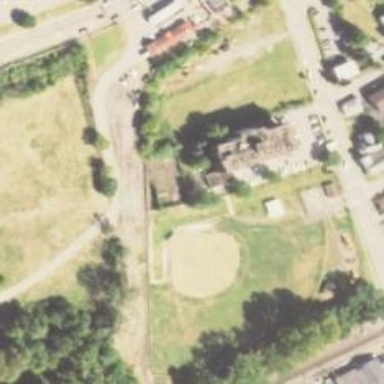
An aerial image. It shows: Baseball pitch for leisure land activities.